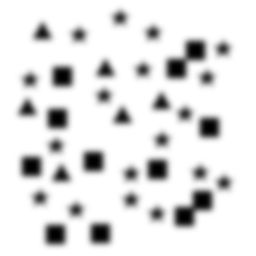
Squares: 12
Triangles: 6
Stars: 18
Total shapes: 36